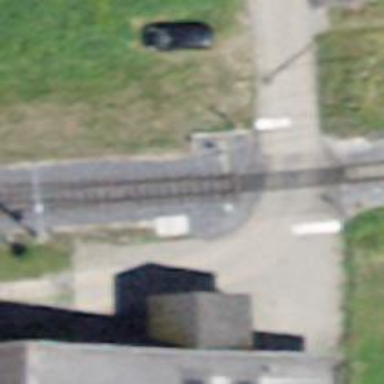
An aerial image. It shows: Railway switch.